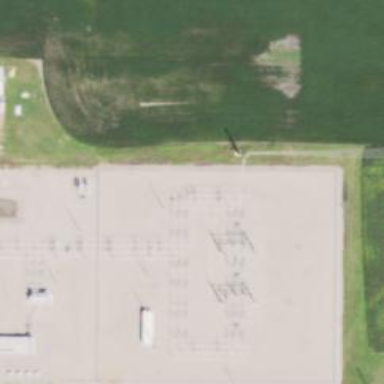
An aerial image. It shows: Switch for power supply.